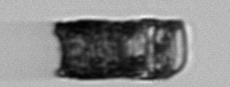
Label: Paralia_sulcata